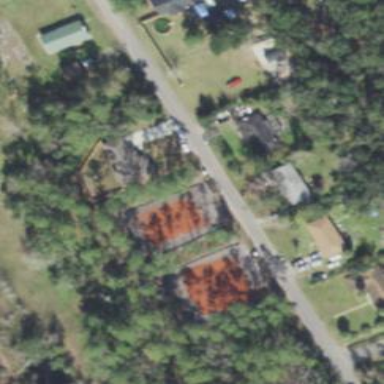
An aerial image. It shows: This residential area consists of single-family homes.